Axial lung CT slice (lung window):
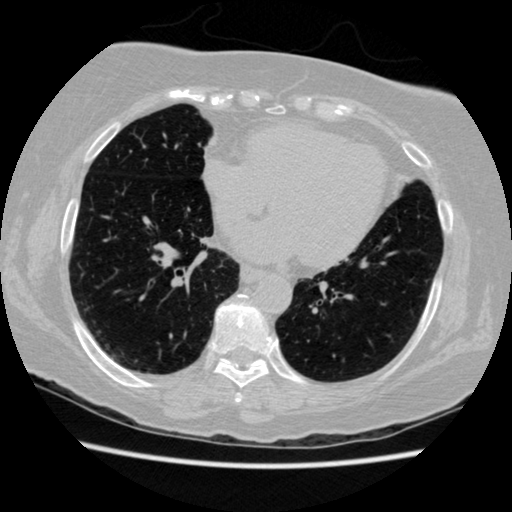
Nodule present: no